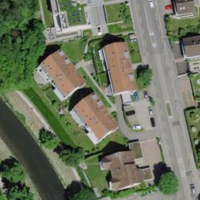
EUNIS habitat code: 54
Species observed at this site:
Rumex sanguineus
Urtica dioica
Lamium galeobdolon